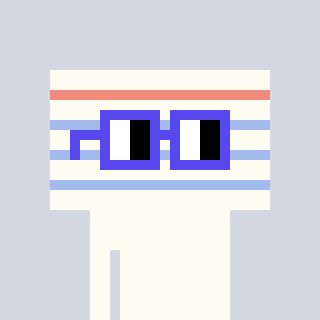
a pixel art character with square blue glasses, a empty notebook page-shaped head and a redpinkish-colored body on a cool background